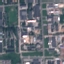
Land use / land cover class: Industrial